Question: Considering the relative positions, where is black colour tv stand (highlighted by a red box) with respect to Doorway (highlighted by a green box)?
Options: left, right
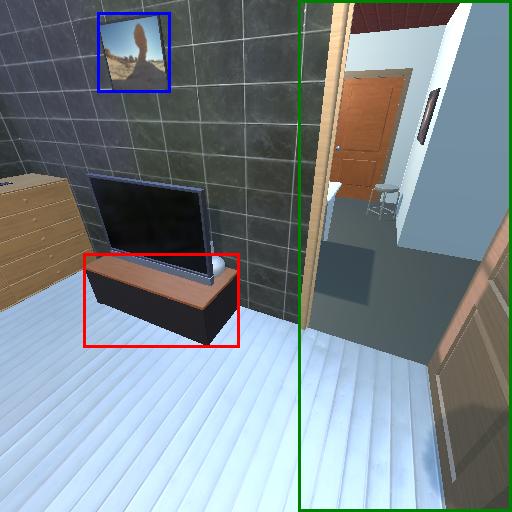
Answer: left